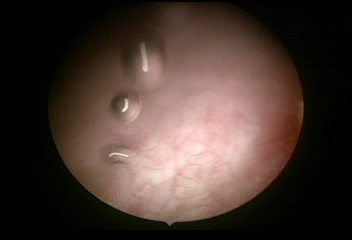
Modality: WLC
Class: Normal mucosa
Bladder cancer association: No